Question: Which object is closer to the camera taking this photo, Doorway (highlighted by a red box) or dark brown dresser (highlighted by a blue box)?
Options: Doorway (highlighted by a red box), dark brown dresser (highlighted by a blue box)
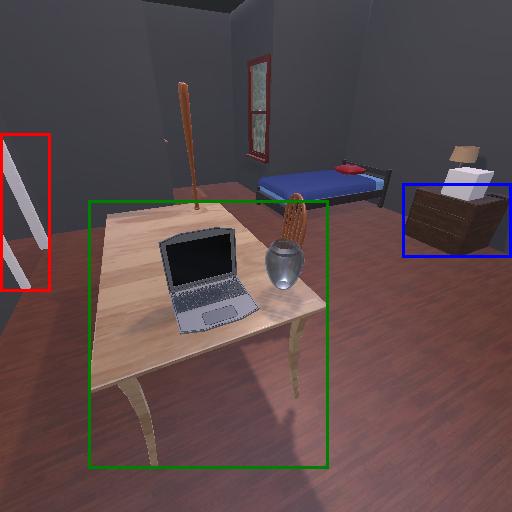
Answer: Doorway (highlighted by a red box)